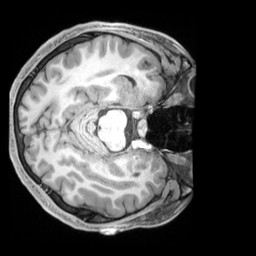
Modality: T1w
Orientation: axial
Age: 26
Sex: male
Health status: ill
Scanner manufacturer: siemens
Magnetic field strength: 3 T
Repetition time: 2.2 s
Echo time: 0.00218 s